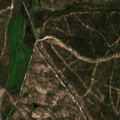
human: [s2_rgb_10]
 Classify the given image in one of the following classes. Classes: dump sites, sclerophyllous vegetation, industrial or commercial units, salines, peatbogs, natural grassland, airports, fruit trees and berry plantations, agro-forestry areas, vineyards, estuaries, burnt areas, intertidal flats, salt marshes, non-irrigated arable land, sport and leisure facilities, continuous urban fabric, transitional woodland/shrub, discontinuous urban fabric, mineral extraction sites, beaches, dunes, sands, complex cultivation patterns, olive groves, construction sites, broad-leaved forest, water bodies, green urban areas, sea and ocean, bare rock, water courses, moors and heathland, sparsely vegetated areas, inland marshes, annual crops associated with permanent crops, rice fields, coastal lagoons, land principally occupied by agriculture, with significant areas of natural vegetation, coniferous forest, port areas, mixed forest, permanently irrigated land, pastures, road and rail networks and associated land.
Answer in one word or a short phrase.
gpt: rice fields, agro-forestry areas, broad-leaved forest, mixed forest